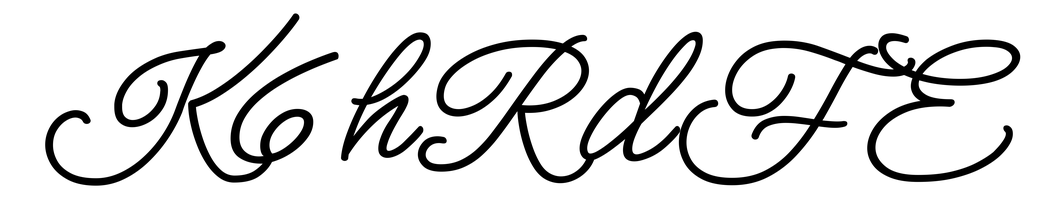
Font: MeowScript-Regular